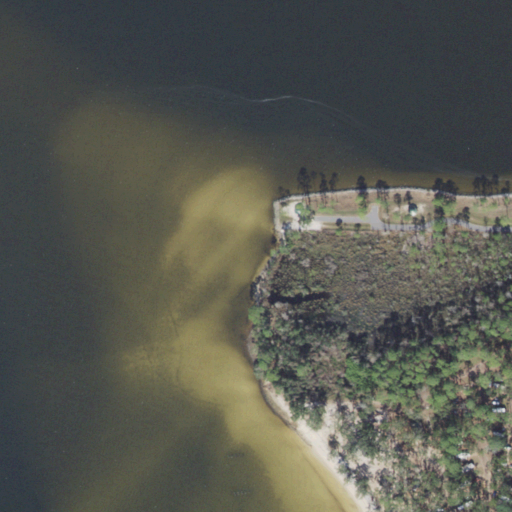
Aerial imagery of cape in Florida named Nix Point containing open water, woody wetlands, herbaceous wetlands, and evergreen forest